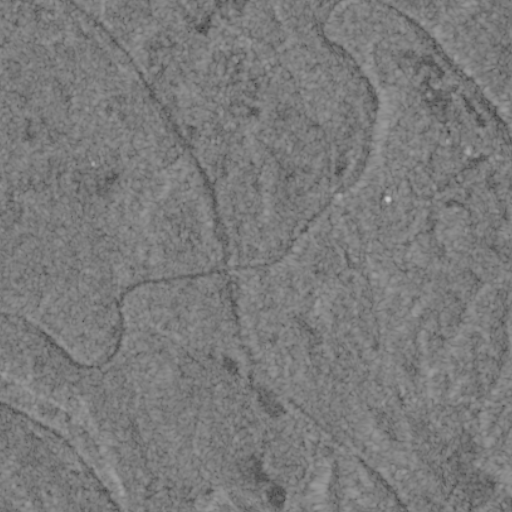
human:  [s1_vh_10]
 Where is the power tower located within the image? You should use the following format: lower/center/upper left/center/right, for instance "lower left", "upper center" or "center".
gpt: The power tower is located in the lower right of the image.
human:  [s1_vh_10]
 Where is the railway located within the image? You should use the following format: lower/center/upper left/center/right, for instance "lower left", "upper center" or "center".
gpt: The railway is located in the lower of the image.
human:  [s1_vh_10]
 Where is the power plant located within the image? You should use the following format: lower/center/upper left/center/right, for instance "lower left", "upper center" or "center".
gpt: There is no power plant in the image.

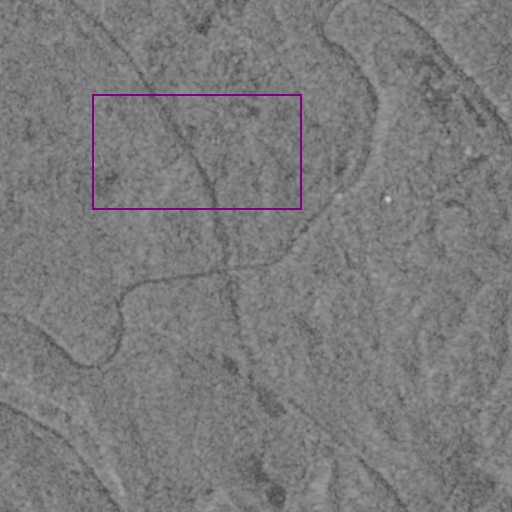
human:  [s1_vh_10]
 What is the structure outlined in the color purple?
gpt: There is no purple outline.
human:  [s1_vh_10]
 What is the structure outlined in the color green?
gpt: There is no structure outlined in green.